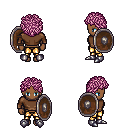
a pixel art fantasy rpg character, female body template, human, dark skin, brown long-sleeve shirt, gold greaves, pink curly afro hairstyle, metal boots, shield, four views (front, back, left, right), 2x2 character sprite sheet, small pixel art, hard edges, no anti-aliasing